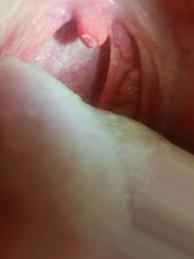
Condition: Mouth Ulcer